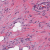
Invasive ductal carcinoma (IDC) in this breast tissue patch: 1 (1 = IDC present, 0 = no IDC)